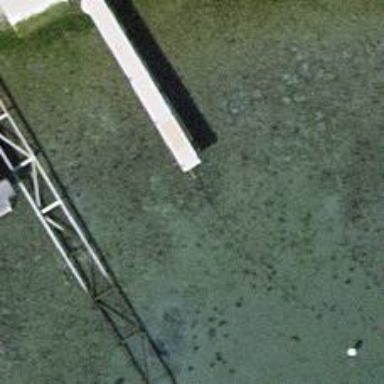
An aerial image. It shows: Man-made pier.